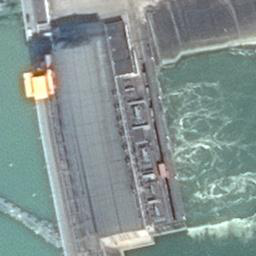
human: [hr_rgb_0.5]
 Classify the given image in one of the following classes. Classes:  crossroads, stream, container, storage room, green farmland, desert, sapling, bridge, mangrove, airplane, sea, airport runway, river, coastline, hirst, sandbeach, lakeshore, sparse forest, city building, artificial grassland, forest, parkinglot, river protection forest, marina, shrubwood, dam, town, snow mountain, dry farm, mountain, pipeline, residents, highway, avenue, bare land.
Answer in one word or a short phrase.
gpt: dam